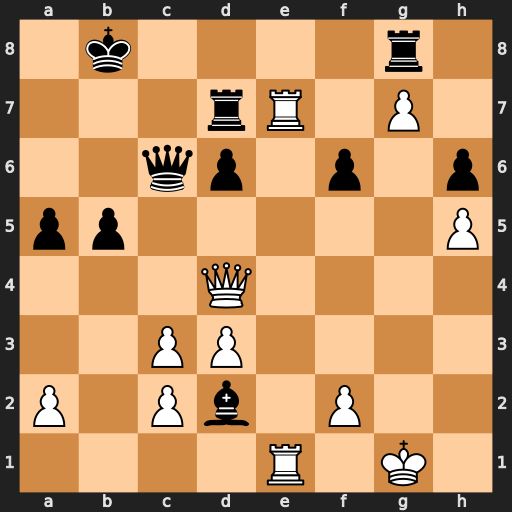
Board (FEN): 1k4r1/3rR1P1/2qp1p1p/pp5P/3Q4/2PP4/P1Pb1P2/4R1K1
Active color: w
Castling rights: -
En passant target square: -
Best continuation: Re8+ Kb7 Rxg8